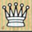
Piece: wQ